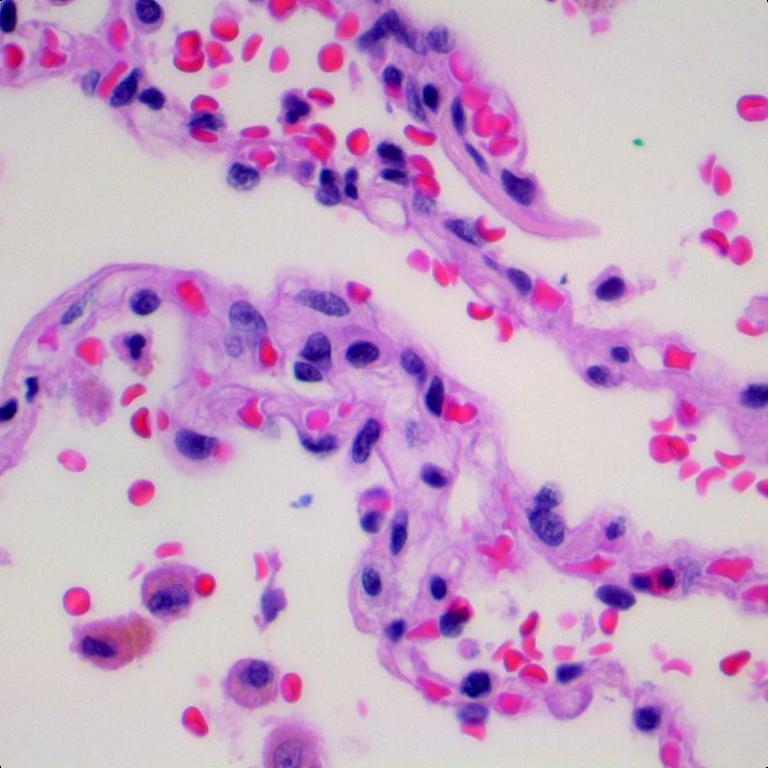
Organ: lung
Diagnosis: benign